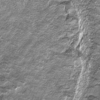
Label: not_dusty